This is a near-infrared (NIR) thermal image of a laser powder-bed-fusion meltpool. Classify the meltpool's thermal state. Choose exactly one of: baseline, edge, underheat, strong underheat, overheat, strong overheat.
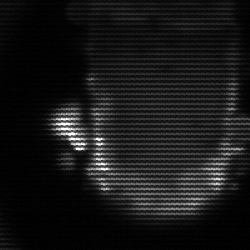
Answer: baseline